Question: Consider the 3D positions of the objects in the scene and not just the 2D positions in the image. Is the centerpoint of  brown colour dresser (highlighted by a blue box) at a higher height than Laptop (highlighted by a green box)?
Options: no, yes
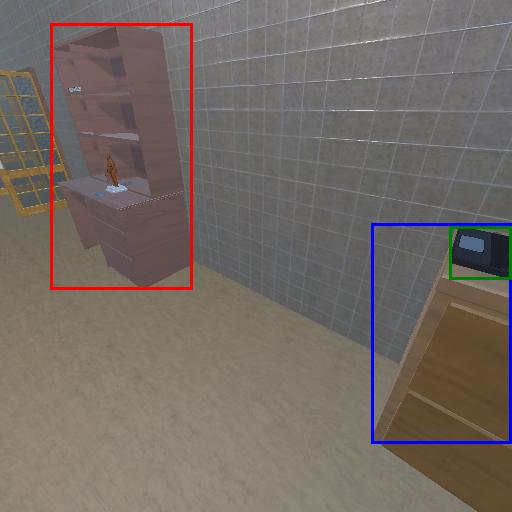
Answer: no